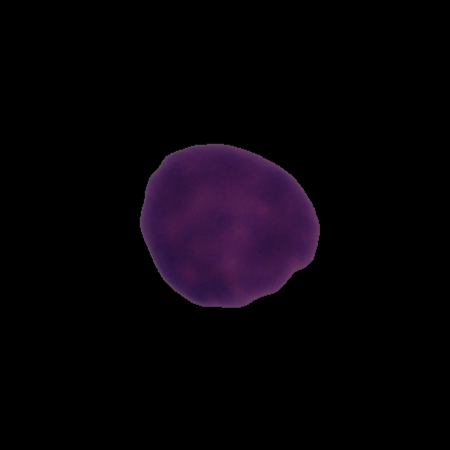
Label: healthy